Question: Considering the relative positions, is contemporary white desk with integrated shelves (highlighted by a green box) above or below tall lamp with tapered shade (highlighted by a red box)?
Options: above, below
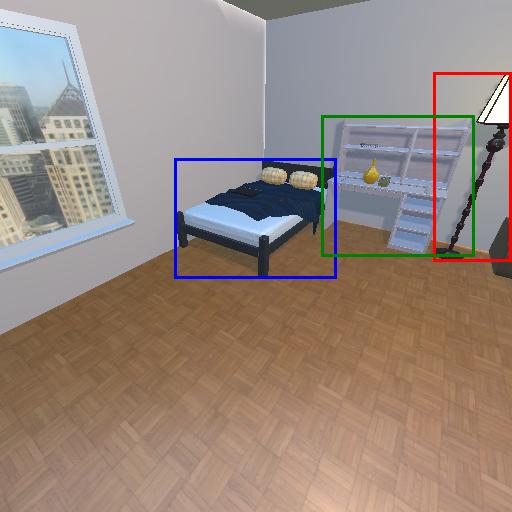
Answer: above